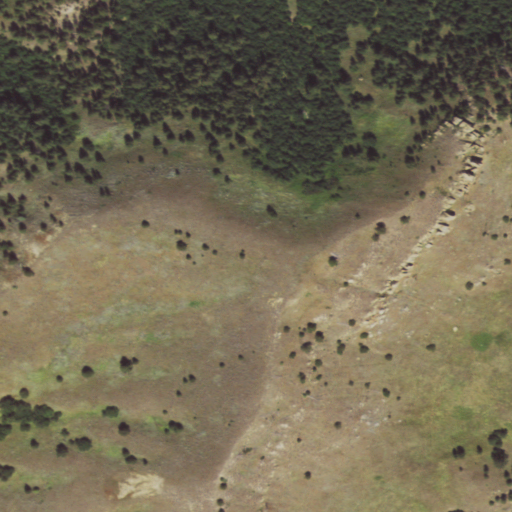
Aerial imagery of mountain in Wyoming named Bock Hill containing grassland, evergreen forest, and shrub